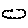
Label: cloud